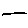
Label: line